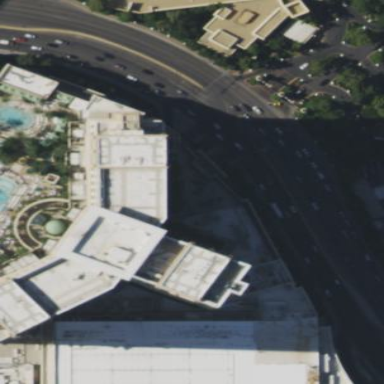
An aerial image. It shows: Hotel building with flat grey roof.